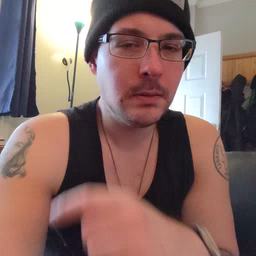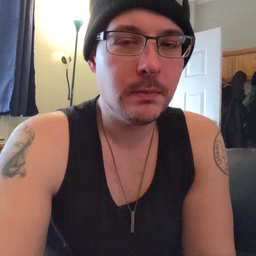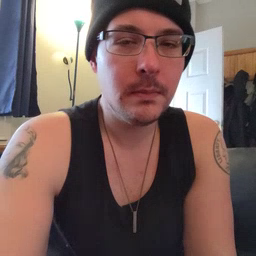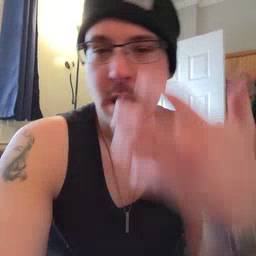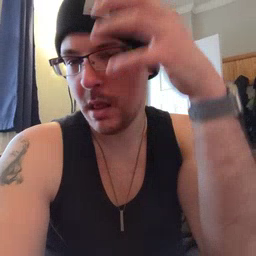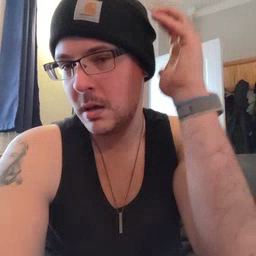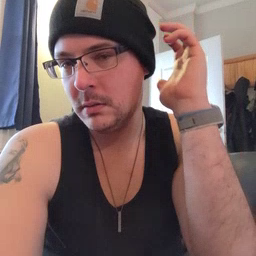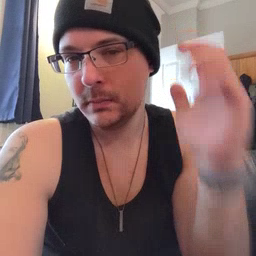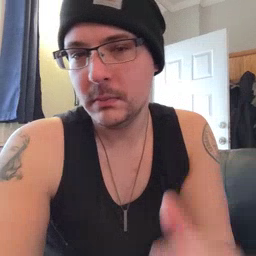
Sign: lion